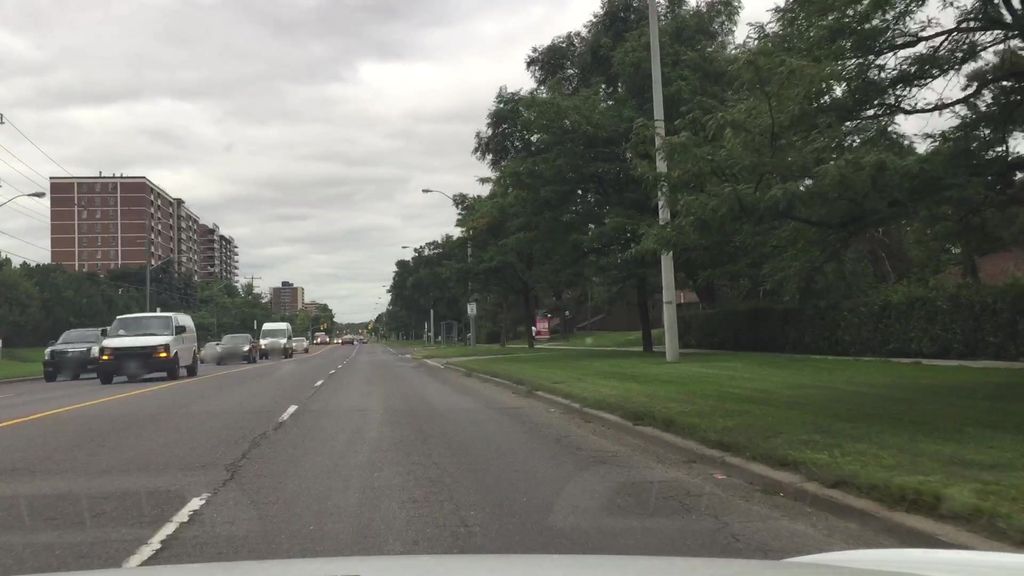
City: toronto